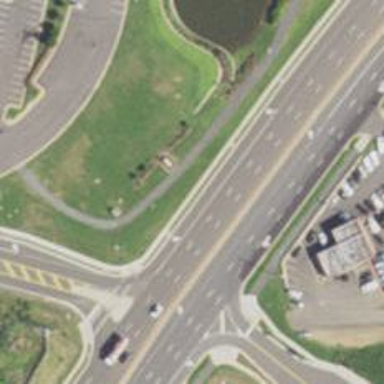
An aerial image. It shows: This image shows trunk highway that functions as expressway.